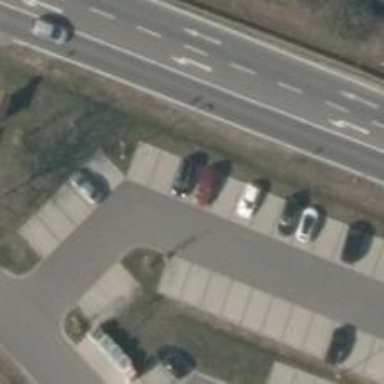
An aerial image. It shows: Asphalt parking aisle along service road.